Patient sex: F
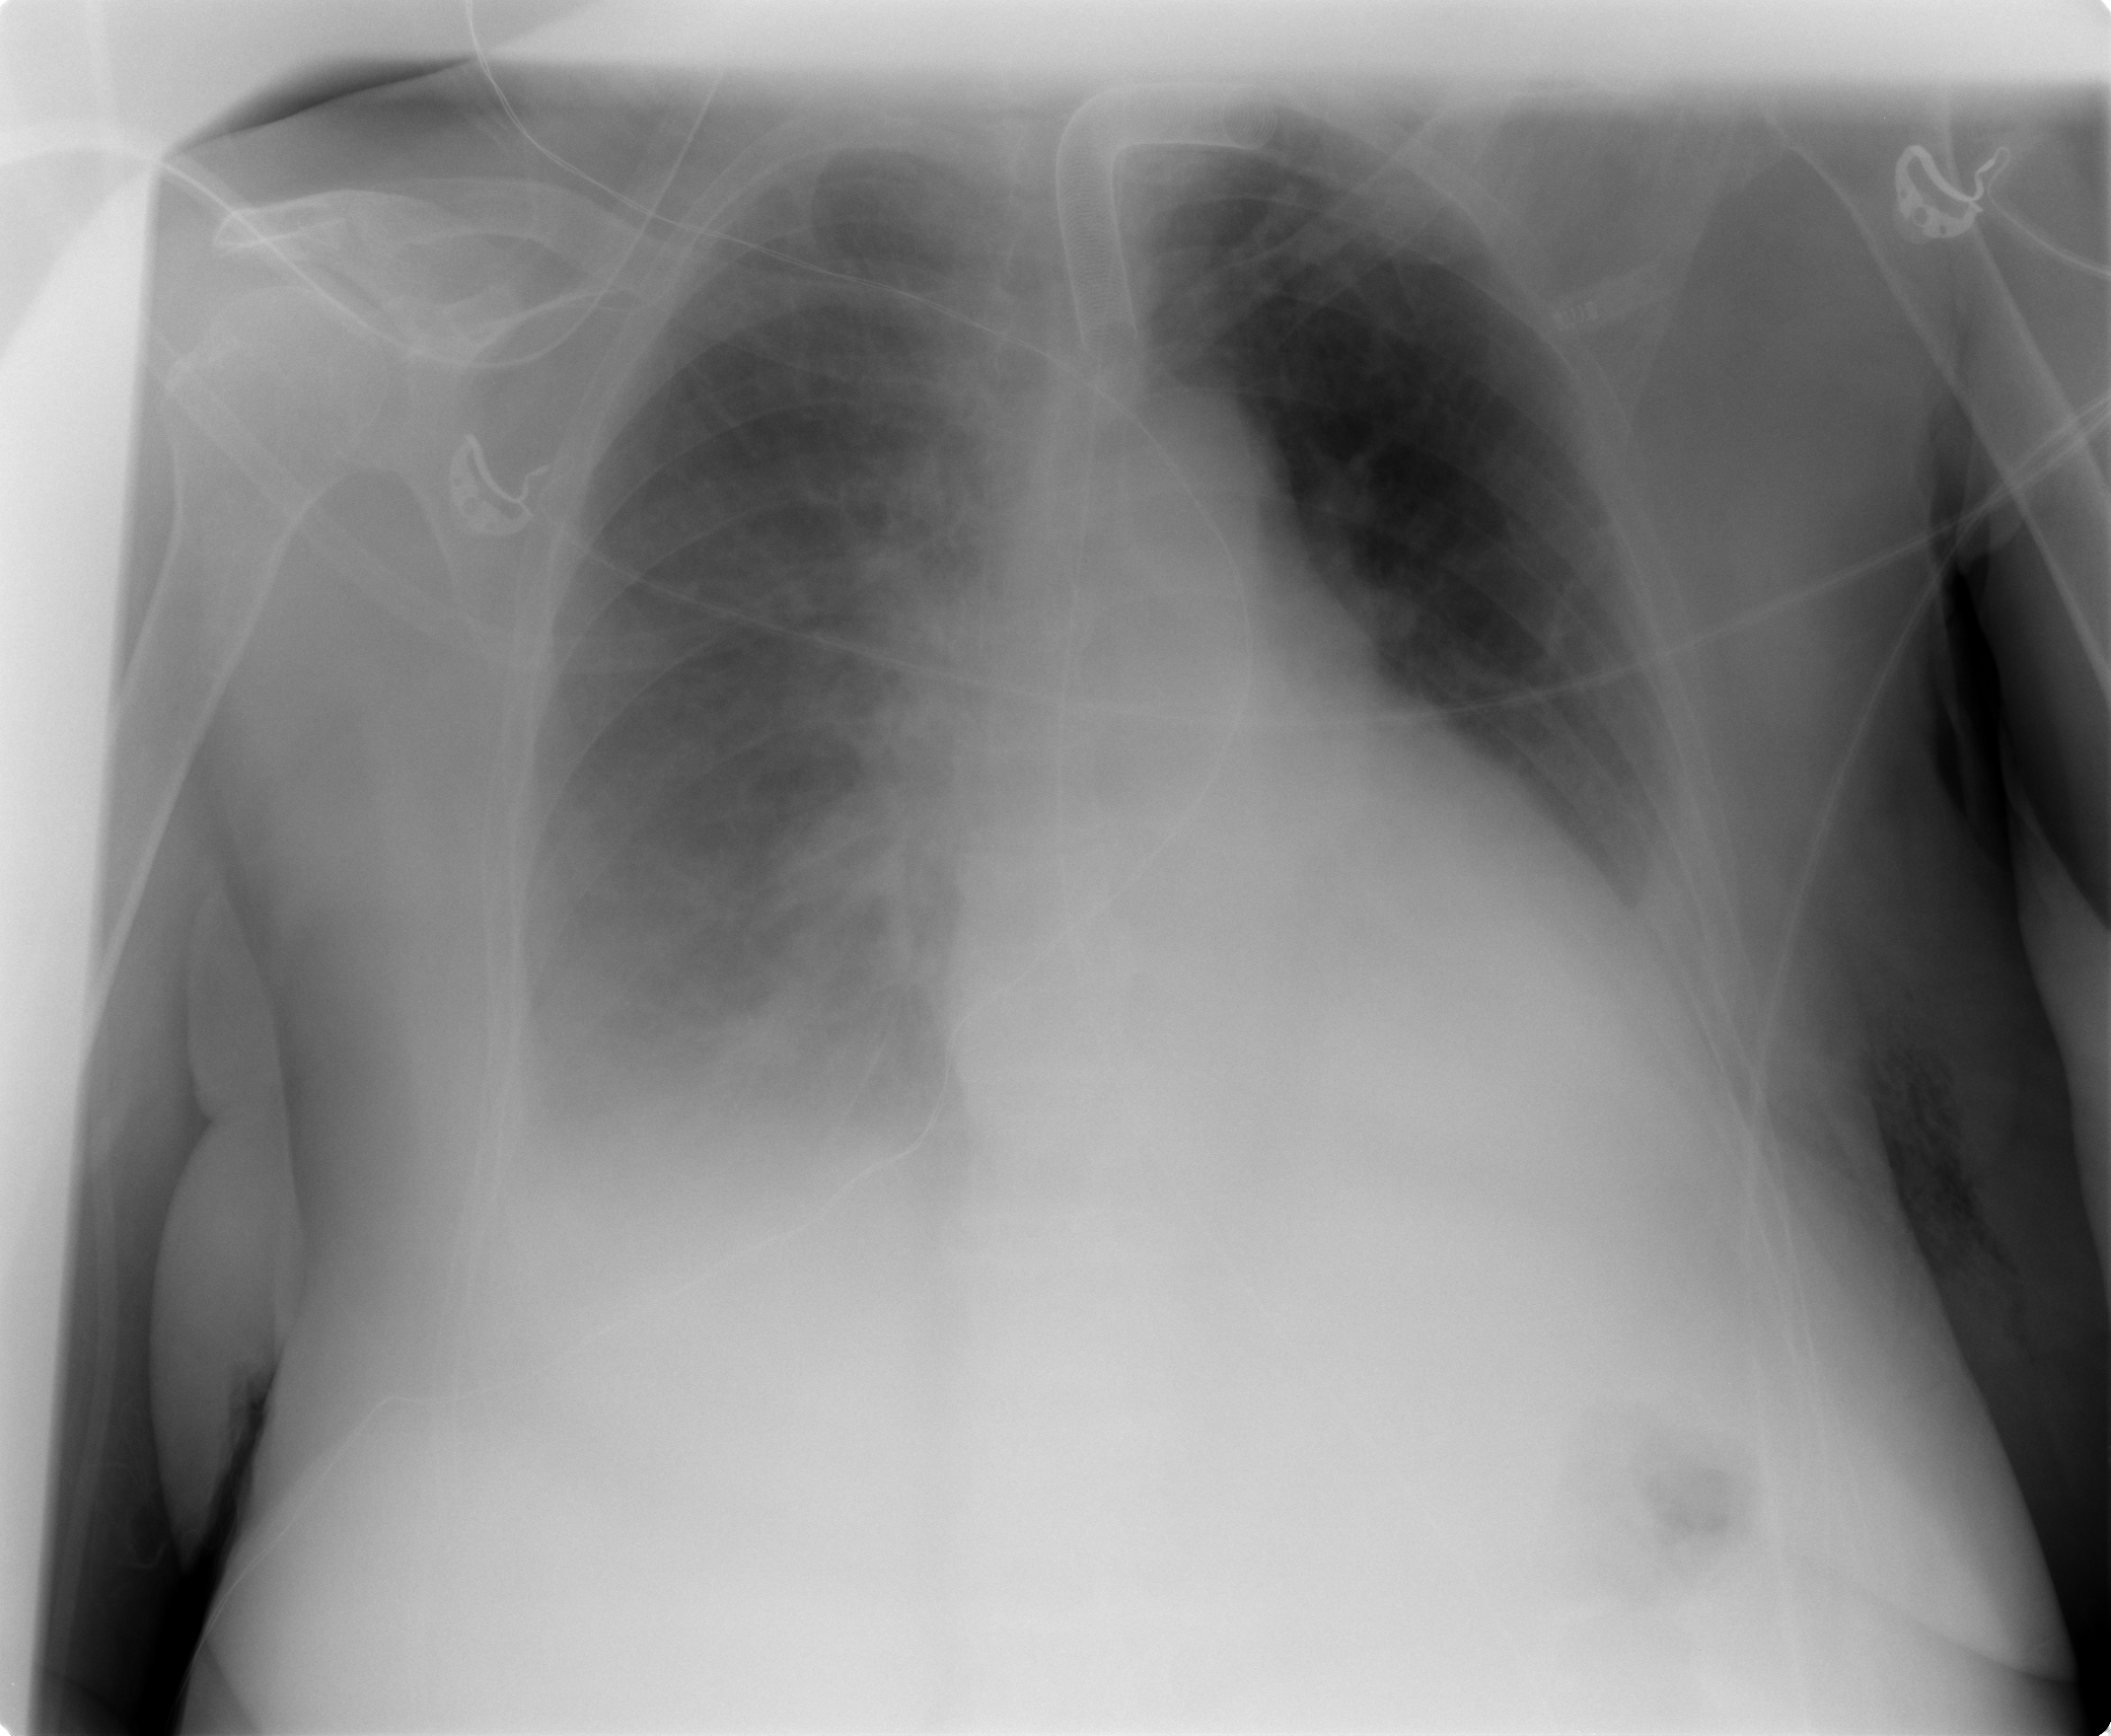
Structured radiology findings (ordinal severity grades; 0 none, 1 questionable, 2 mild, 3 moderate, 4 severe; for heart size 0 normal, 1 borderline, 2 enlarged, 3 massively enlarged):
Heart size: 2
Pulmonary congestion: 1
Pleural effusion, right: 3
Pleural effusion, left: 2
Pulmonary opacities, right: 0
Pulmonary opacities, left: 0
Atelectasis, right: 2
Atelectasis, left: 2